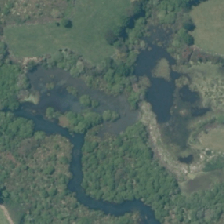
Land cover: lake_pond